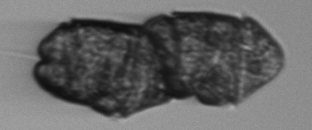
Label: Margalefidinium